Field crop: maize
Growth stage: 2
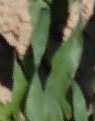
Species: maize